Question: Is possible to do away with the App Server to send push notifications via FCM ?
Let's assume we set analytics filter, a realtime database and we had some rules, could we create some logic to send automatically notifications without having to resort to an App Server ?
If not possible, would Google Cloud Functions help ? I.e having Firebase trigger some code in Google Cloud Functions that would then trigger some notifications ?

Thank you.
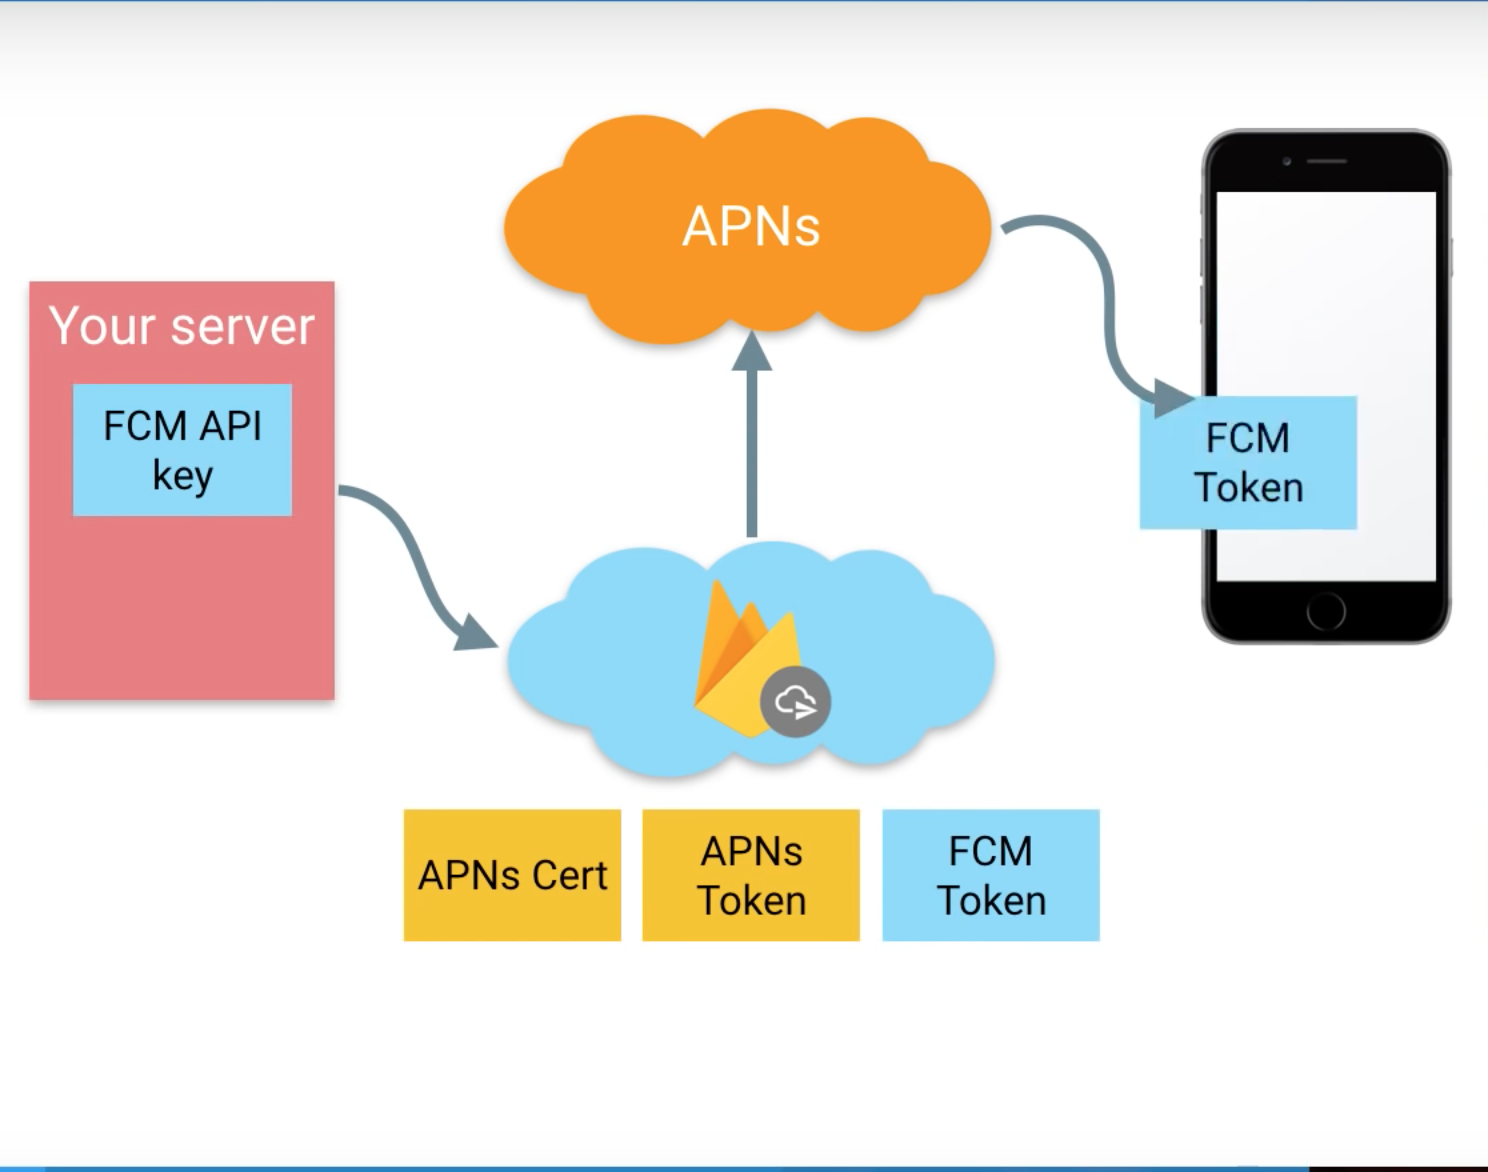
Answer: As long as you can define a triggering condition by which to send the messages, such as <URL>.